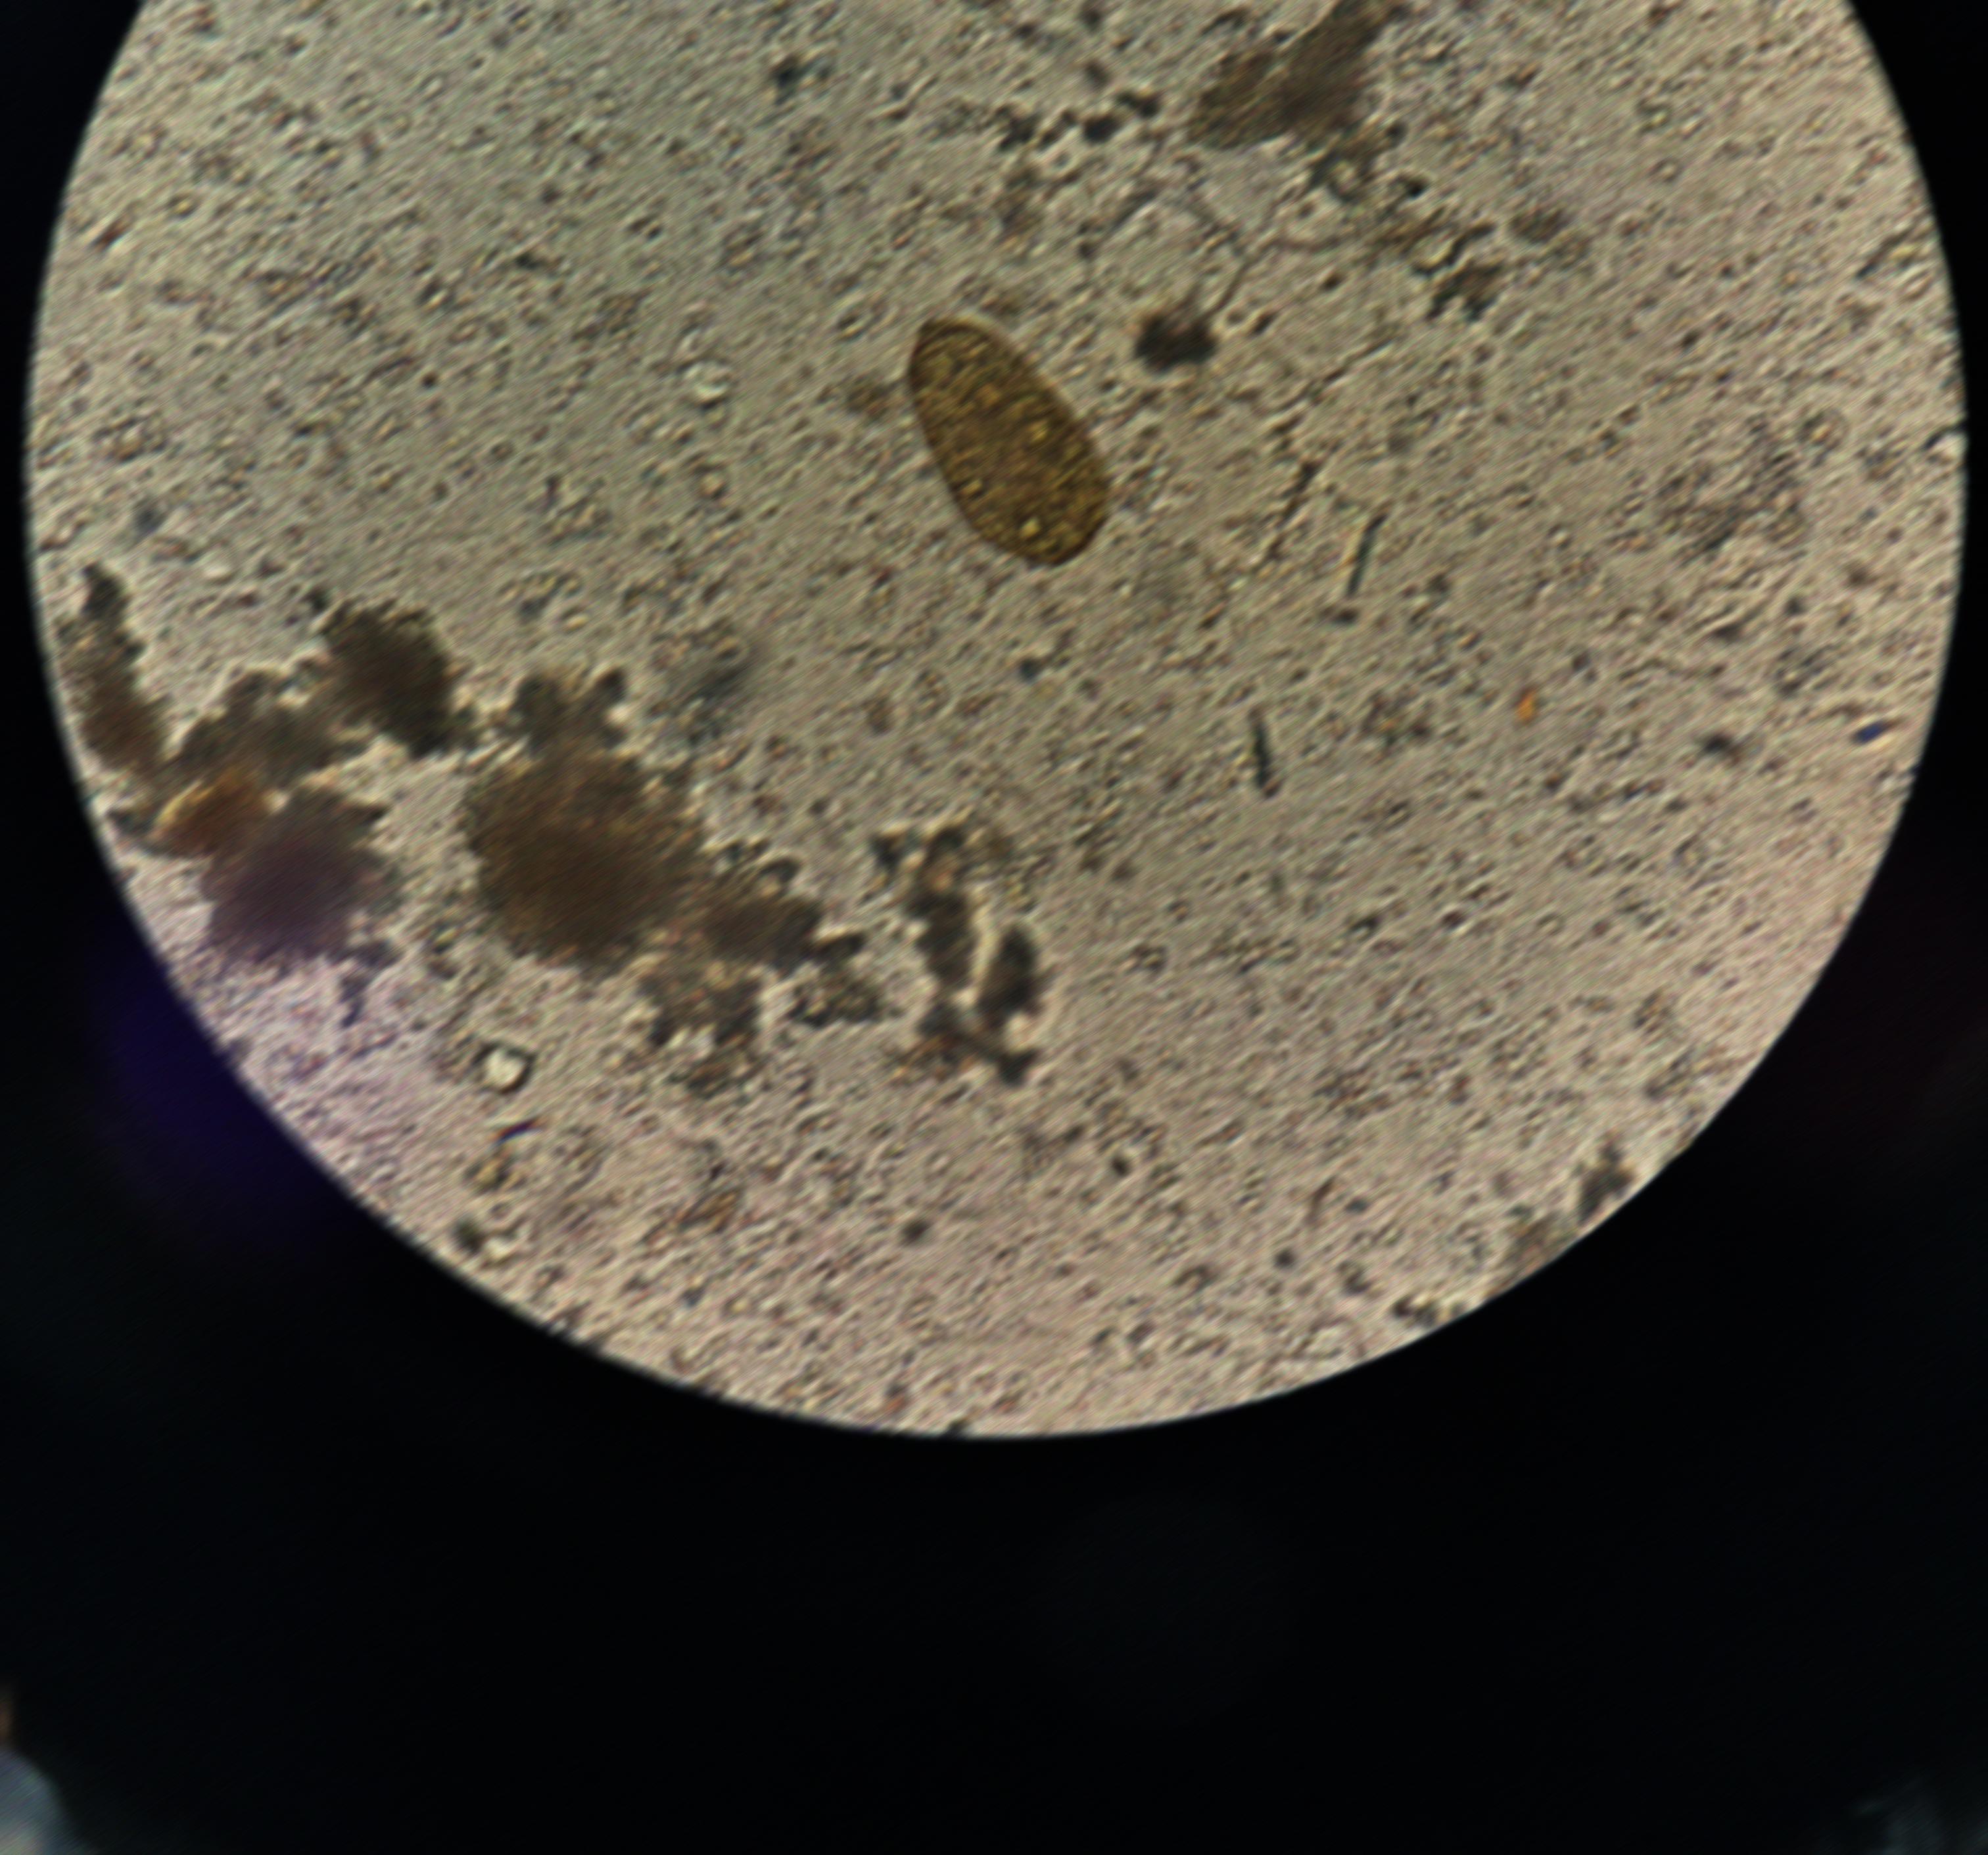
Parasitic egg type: Paragonimus spp